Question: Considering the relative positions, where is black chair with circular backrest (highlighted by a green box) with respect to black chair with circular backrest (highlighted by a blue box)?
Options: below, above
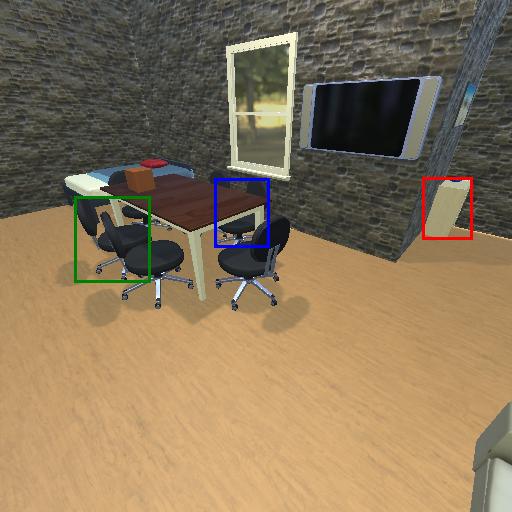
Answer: below